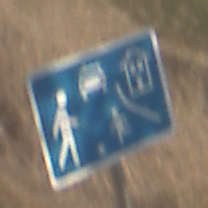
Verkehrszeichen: BeginnVerkehrsberuhigterBereich
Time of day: MorningAfternoon
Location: Outdoor (Nature)
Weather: PartlyCloudy
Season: NotSpecified
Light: Natural